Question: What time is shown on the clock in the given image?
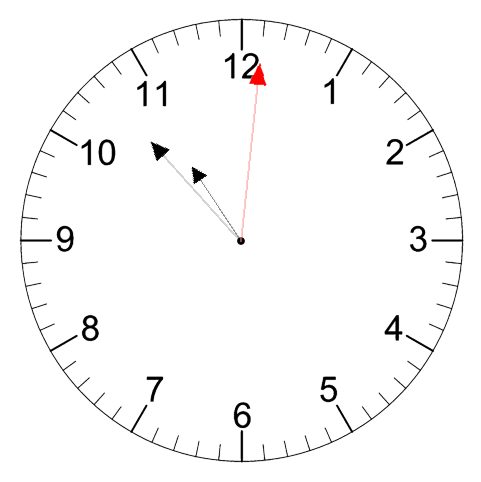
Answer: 10:53:01